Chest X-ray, PA view. Patient: 54 years old, sex M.
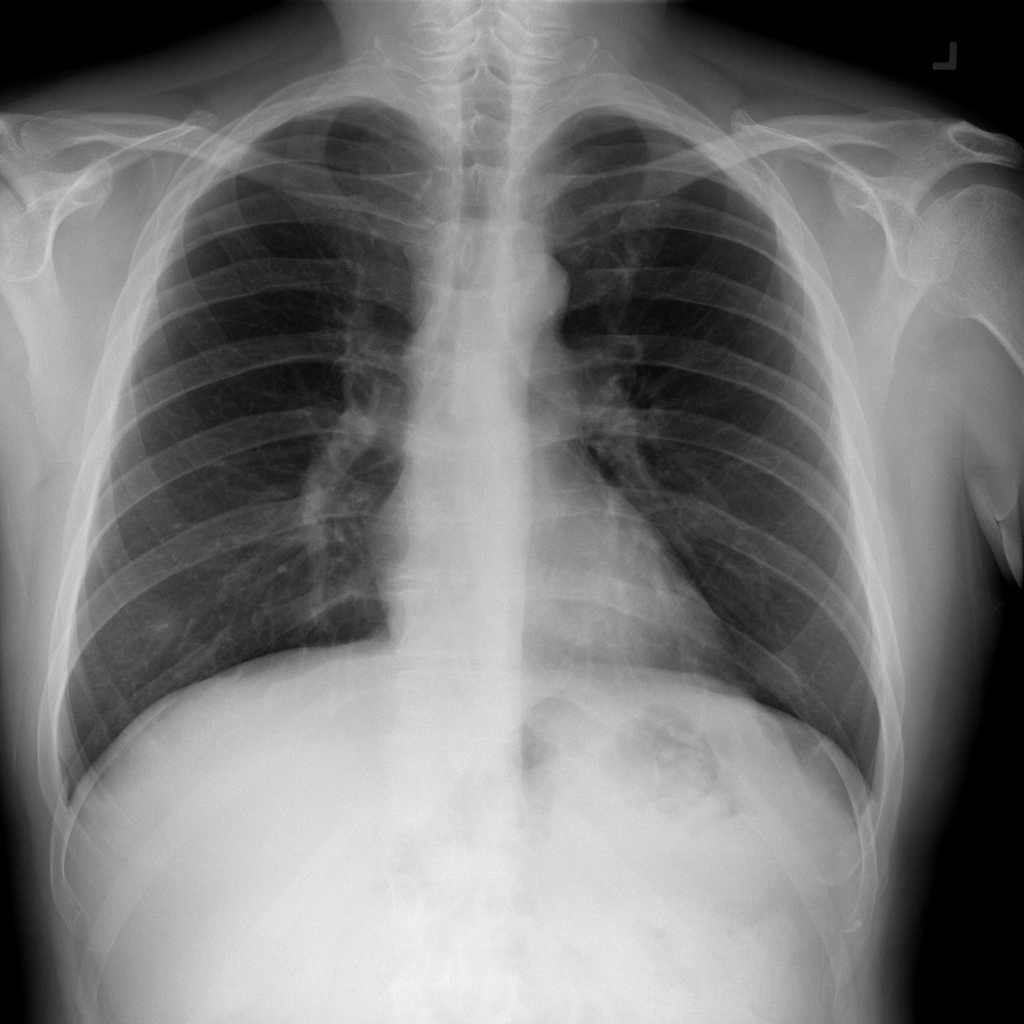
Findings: No Finding